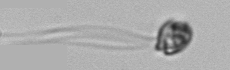
Label: flagellate_morphotype1